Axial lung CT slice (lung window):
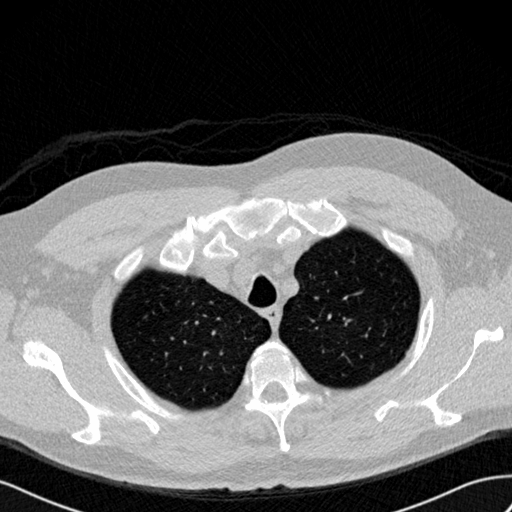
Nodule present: no